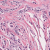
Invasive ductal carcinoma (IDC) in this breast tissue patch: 1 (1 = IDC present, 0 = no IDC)